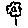
Label: flower